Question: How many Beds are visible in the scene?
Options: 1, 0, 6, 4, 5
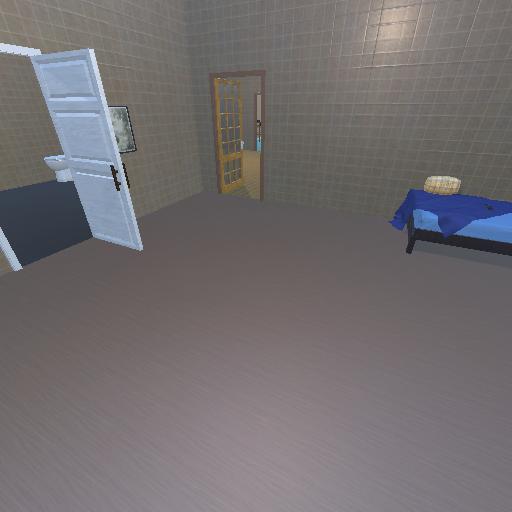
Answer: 1